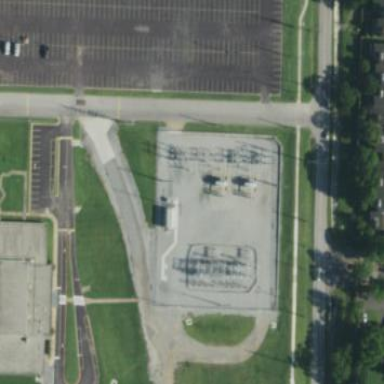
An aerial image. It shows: Distribution level power substation.